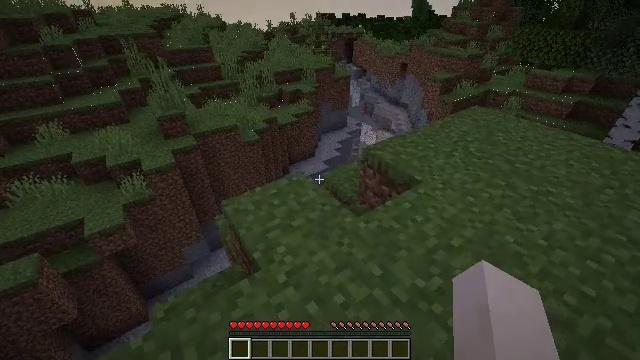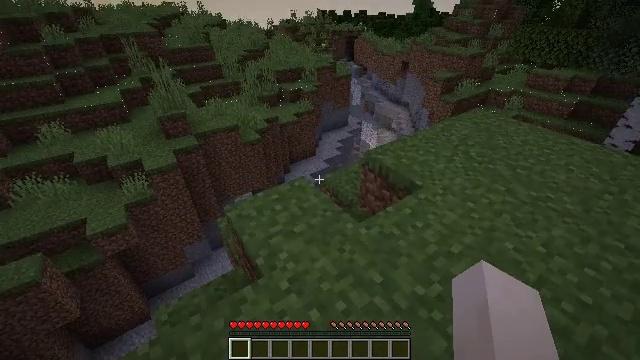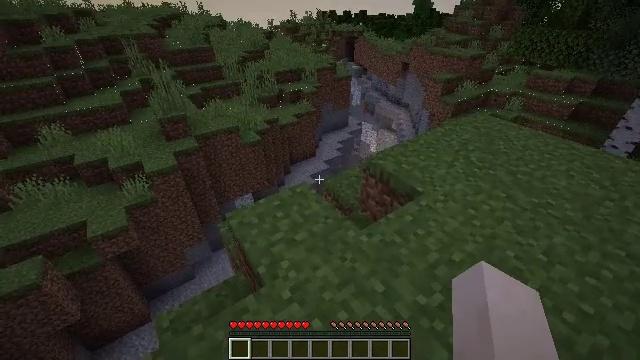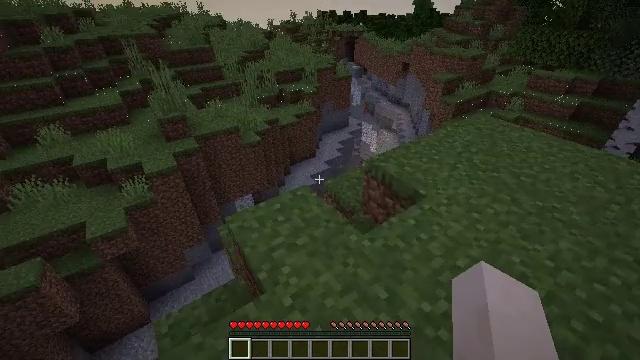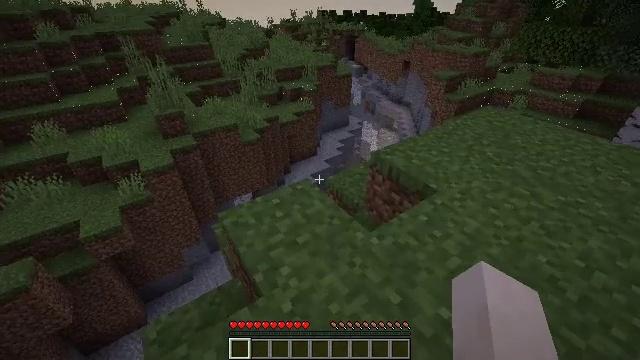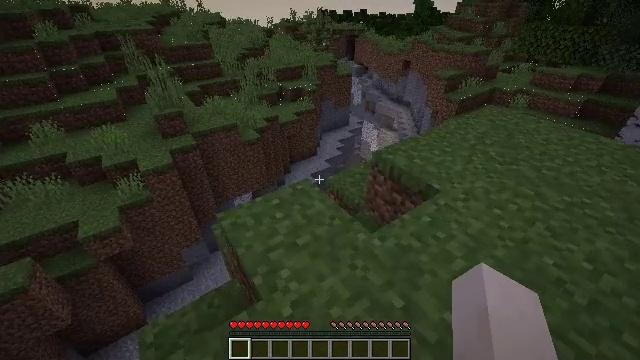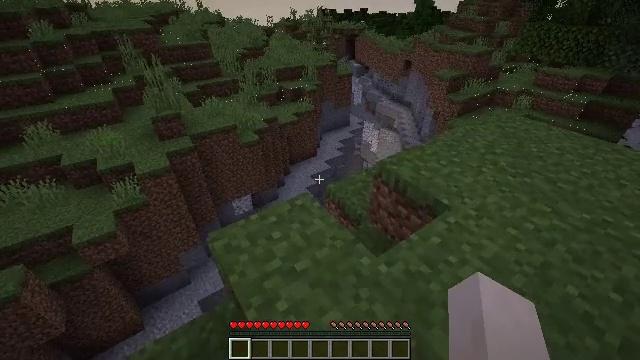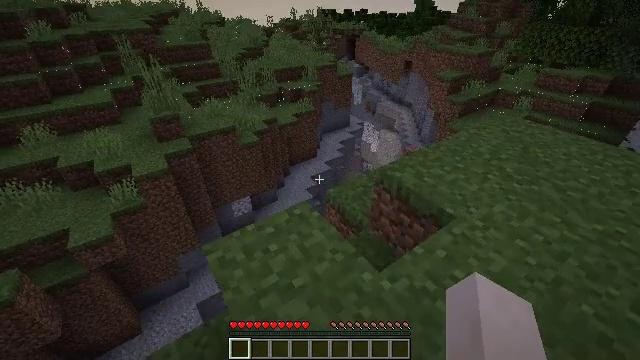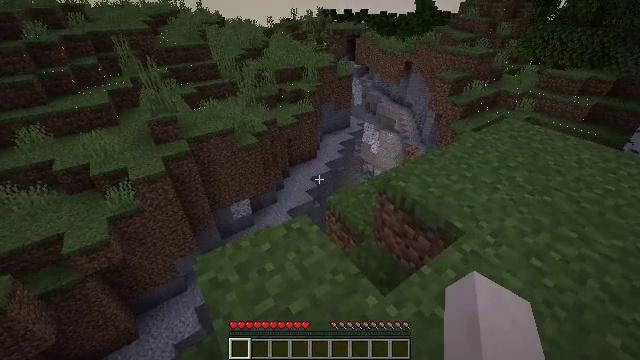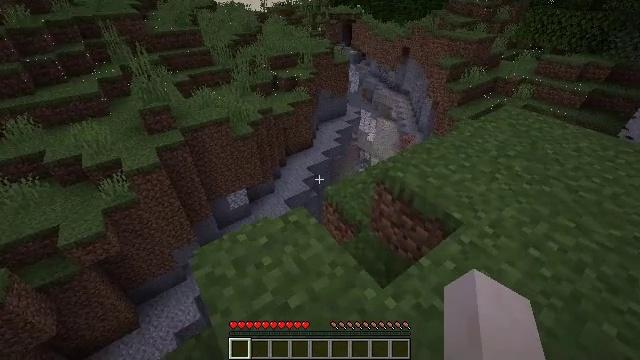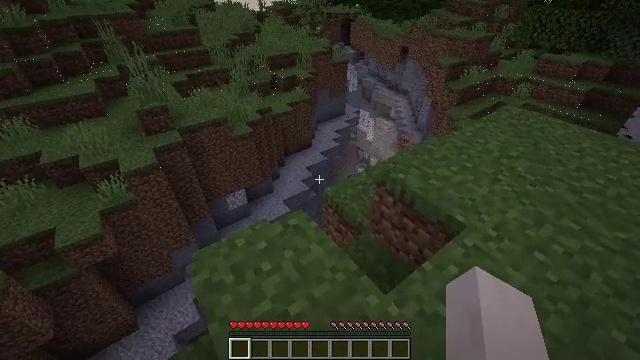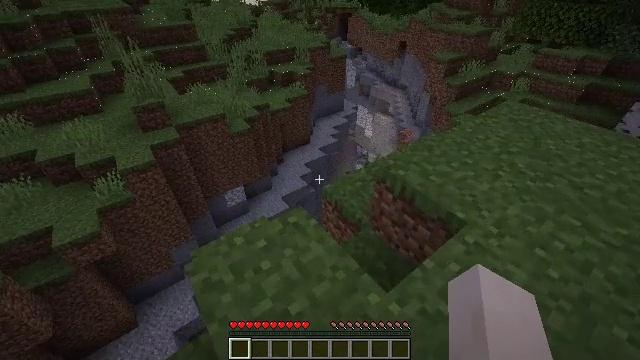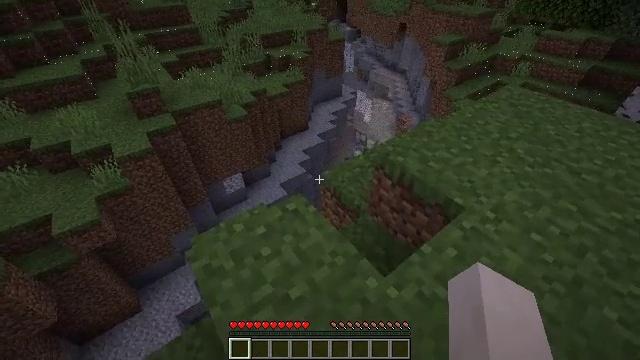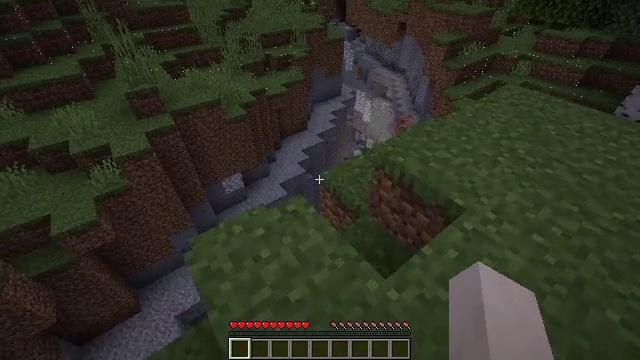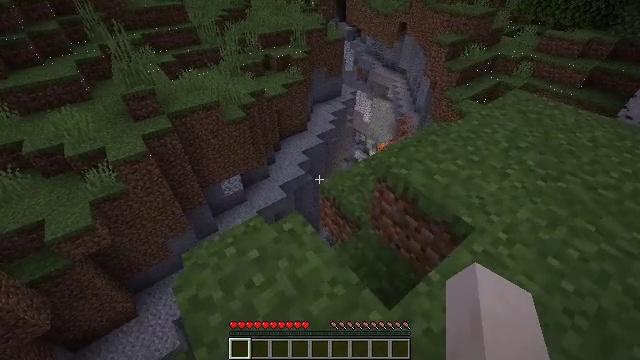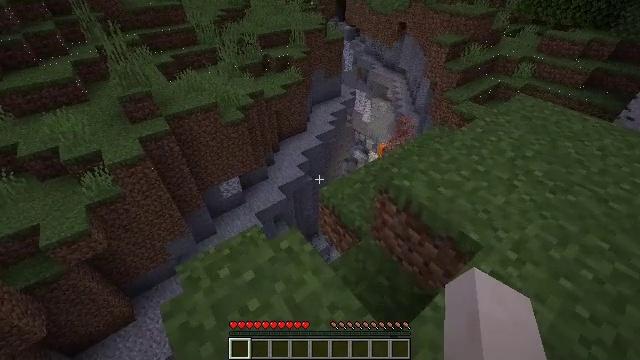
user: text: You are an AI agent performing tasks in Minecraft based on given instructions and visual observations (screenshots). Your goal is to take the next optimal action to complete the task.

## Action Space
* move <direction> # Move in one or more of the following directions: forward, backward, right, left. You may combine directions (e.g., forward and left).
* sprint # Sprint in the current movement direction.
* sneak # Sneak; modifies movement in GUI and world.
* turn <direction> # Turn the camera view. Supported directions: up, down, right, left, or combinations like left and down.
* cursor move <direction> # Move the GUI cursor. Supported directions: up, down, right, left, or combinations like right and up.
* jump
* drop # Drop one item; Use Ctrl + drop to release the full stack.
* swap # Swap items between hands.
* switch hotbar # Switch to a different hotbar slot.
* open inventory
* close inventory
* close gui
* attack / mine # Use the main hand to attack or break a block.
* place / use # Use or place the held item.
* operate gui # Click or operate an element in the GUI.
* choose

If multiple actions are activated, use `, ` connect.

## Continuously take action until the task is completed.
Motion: motion action
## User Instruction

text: Use your axe to get birch logs.
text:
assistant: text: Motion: move forward
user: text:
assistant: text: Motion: move forward
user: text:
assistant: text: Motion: move forward
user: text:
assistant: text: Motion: move forward
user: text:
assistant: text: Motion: move forward
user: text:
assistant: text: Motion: move forward
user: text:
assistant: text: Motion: move forward
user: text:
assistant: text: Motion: no_op
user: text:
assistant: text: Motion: turn down
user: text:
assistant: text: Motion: no_op
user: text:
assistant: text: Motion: no_op
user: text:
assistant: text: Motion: turn down
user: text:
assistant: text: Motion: move forward
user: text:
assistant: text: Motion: move forward
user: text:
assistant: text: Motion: move forward
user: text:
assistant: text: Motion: no_op
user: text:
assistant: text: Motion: no_op
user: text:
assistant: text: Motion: no_op
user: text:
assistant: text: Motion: no_op
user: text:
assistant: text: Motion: turn down
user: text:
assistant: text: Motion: turn left and down
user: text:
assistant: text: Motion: turn left and down
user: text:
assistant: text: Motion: turn left
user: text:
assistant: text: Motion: no_op
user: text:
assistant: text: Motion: move forward, turn down
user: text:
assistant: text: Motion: move forward, turn left and down
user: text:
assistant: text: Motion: turn left and down
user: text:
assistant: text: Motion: turn left and down
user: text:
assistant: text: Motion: turn left and down
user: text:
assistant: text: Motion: turn right